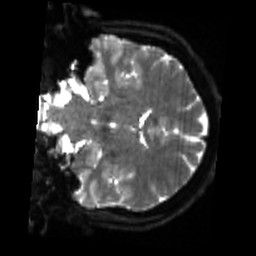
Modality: sbref
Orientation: coronal
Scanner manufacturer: siemens
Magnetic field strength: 3 T
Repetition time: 4 s
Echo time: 0.0594 s